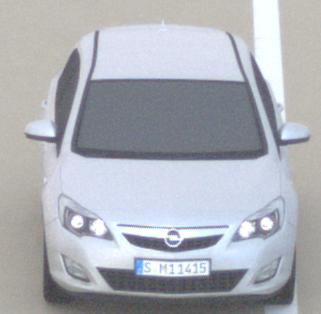
Make: Opel
Model: Astra 1.4 ecoFlex
Detailed model: Astra (J)
Model produced from: 2009/12
Model produced until: 2010/12
Doors: 5
Color: white
Road condition: dry road
Daytime: night
Contrast: low contrast